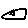
Label: triangle